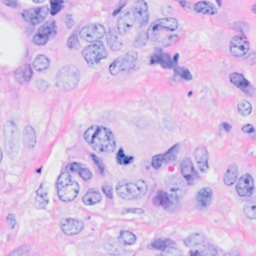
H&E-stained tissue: Breast